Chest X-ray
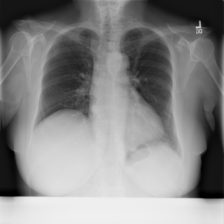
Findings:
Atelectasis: negative
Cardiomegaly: negative
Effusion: negative
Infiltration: negative
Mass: negative
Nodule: negative
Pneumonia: positive
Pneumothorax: negative
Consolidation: negative
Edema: negative
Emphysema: negative
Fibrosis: negative
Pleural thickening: negative
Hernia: negative